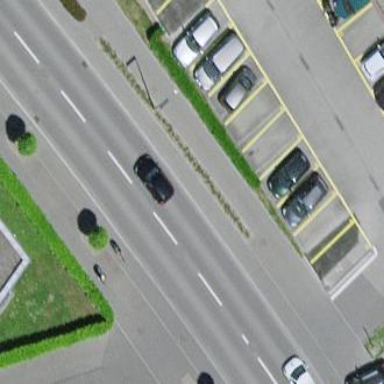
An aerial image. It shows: Street-side parking area with asphalt surface.